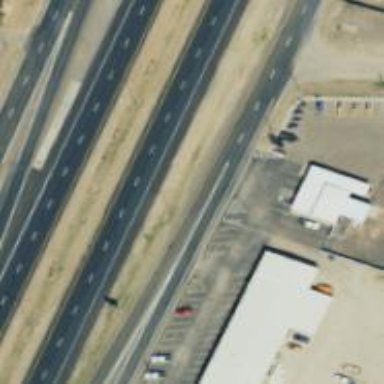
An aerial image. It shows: Secondary road with frontage road.